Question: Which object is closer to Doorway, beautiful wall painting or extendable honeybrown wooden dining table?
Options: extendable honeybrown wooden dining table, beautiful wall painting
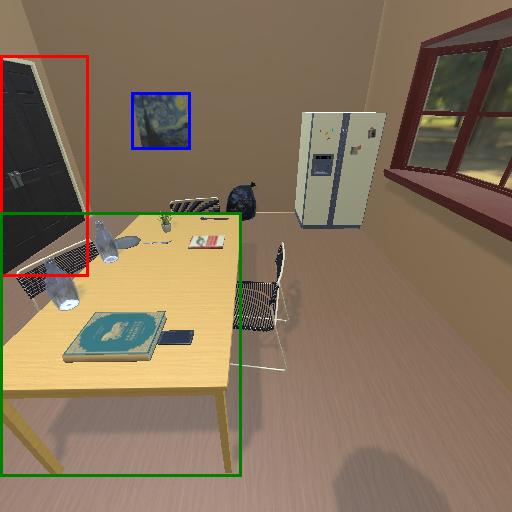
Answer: extendable honeybrown wooden dining table